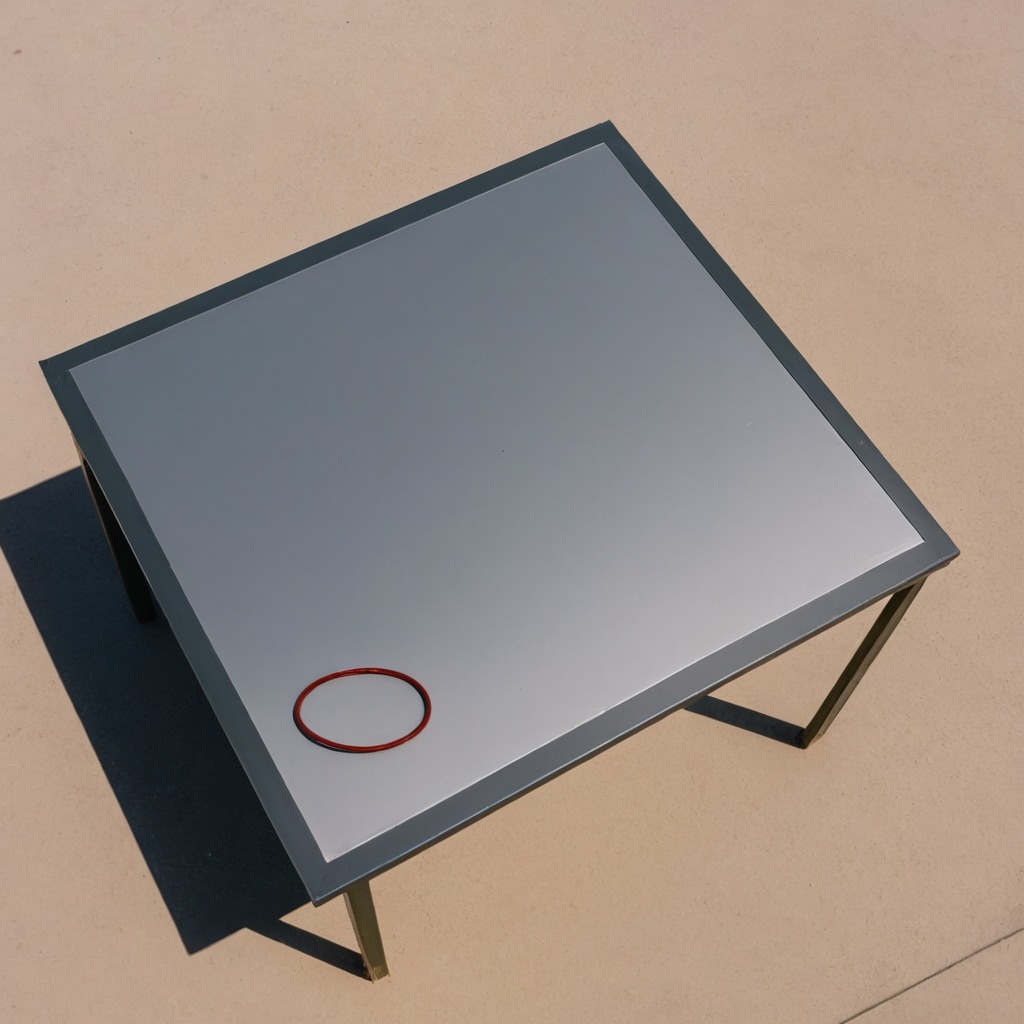
A rubber O-ring is lying on the table.